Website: ulta-beauty
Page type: customer-info-address
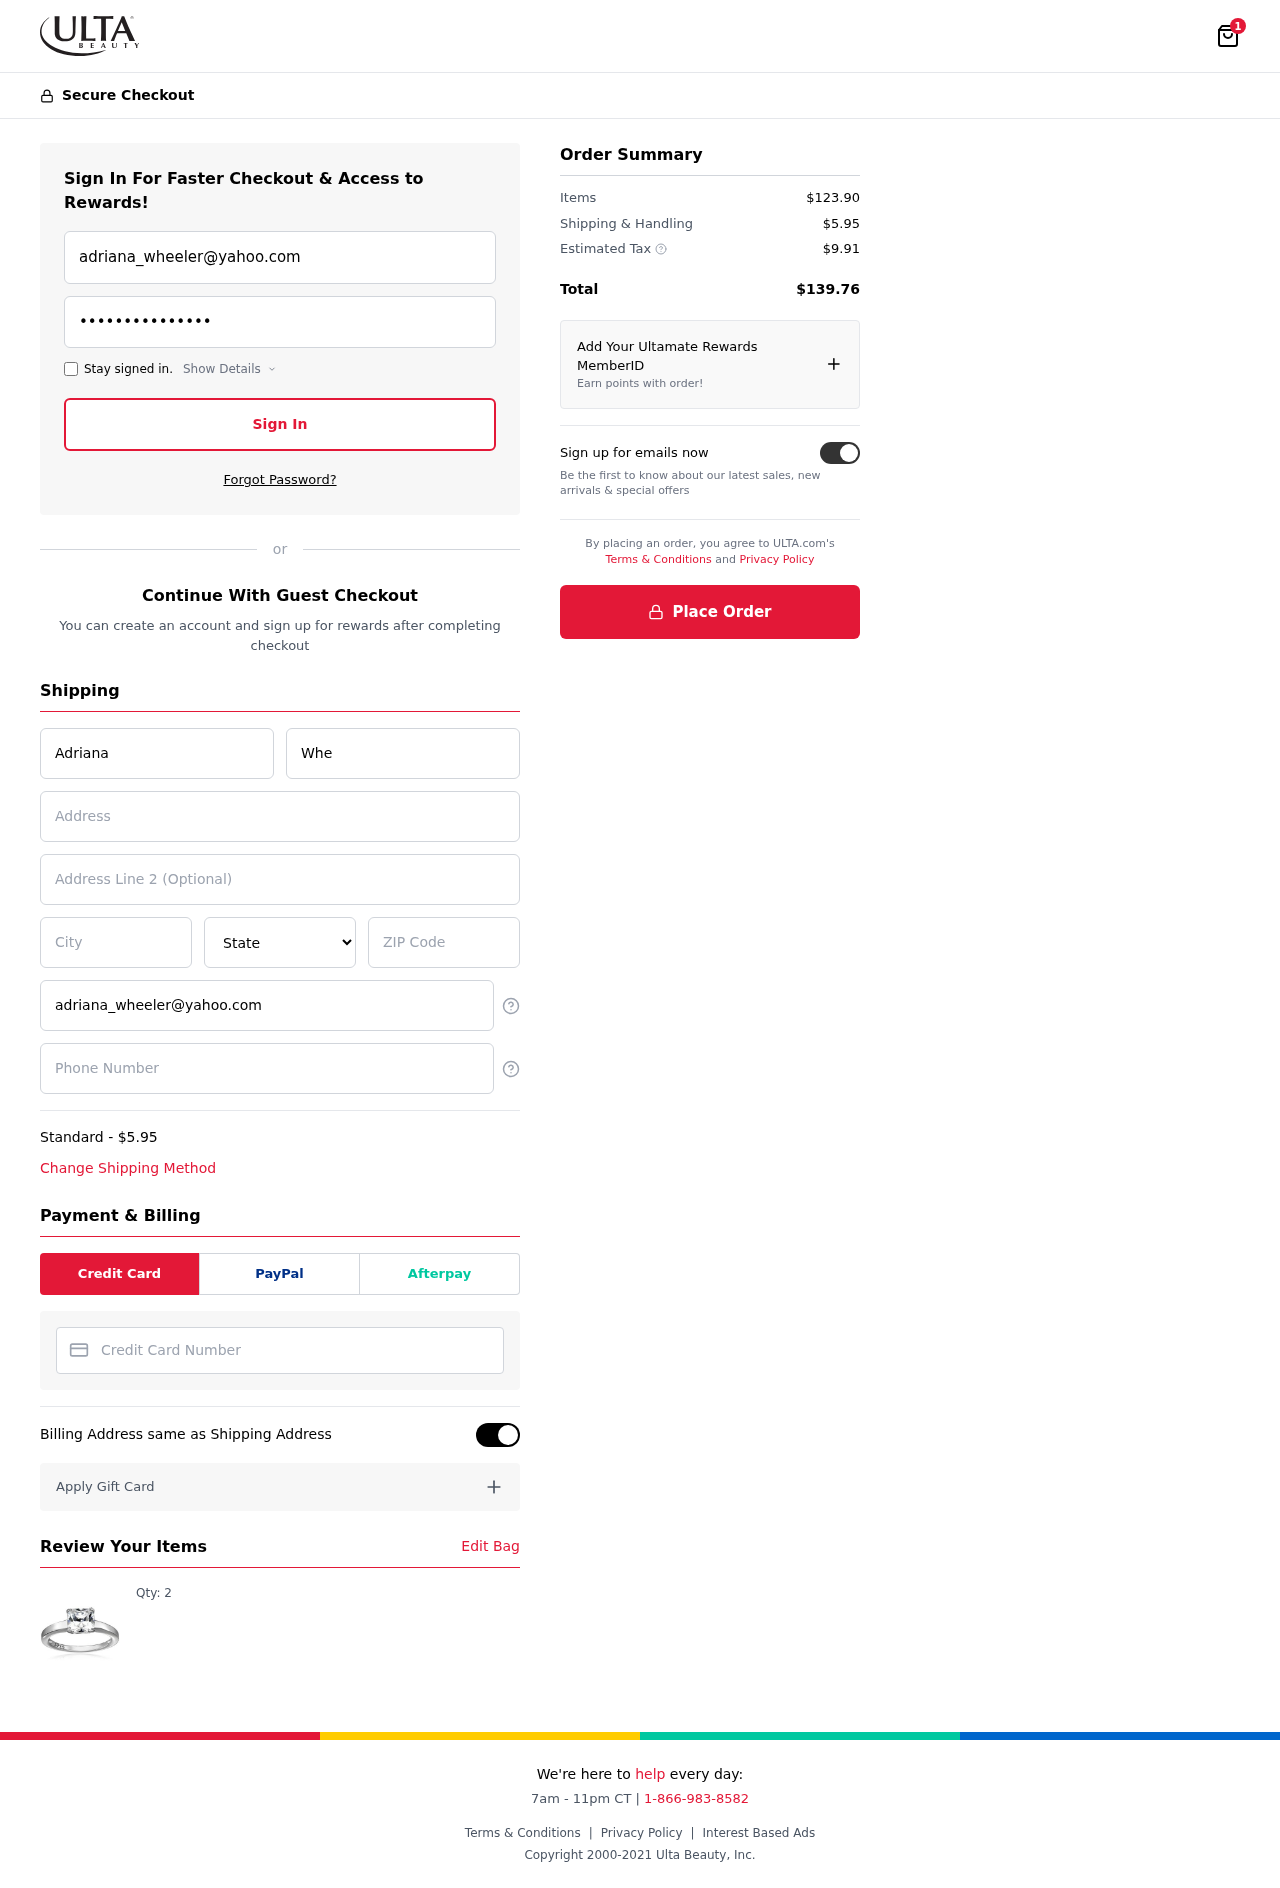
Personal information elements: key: PII_CARD_NUMBER
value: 2283 6262 2331 5728
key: PII_CITY
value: Walkerland
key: PII_EMAIL
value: adriana_wheeler@yahoo.com
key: PII_FIRSTNAME
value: Adriana
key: PII_LASTNAME
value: Wheeler
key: PII_PHONE
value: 5384971424
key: PII_POSTCODE
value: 14299
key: PII_STATE
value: Nebraska
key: PII_STREET
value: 4978 Myers Divide Apt. 356
Product elements: key: PRODUCT1_QUANTITY
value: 2
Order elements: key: ORDER_NUM_ITEMS
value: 1
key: ORDER_SHIPPING_COST
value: $5.95
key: ORDER_ITEMS_TOTAL
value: $123.90
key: ORDER_SHIPPING_COST2
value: $5.95
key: ORDER_TAX
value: $9.91
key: ORDER_TOTAL
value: $139.76